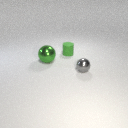
small green rubber cylinder to the left of small gray metal sphere